高三 · 图论
24. 一家新技术公司计划研制一个名片管理系统，希望系统能够具备以下功能:

(1)用户管理：能修改密码，显示用户信息，修改用户信息。

(2)用户登录。

(3)名片管理: 能够对名片进行删除、添加、修改、查询。

(4)出错信息处理。

请根据这些要求画出该系统的结构图.
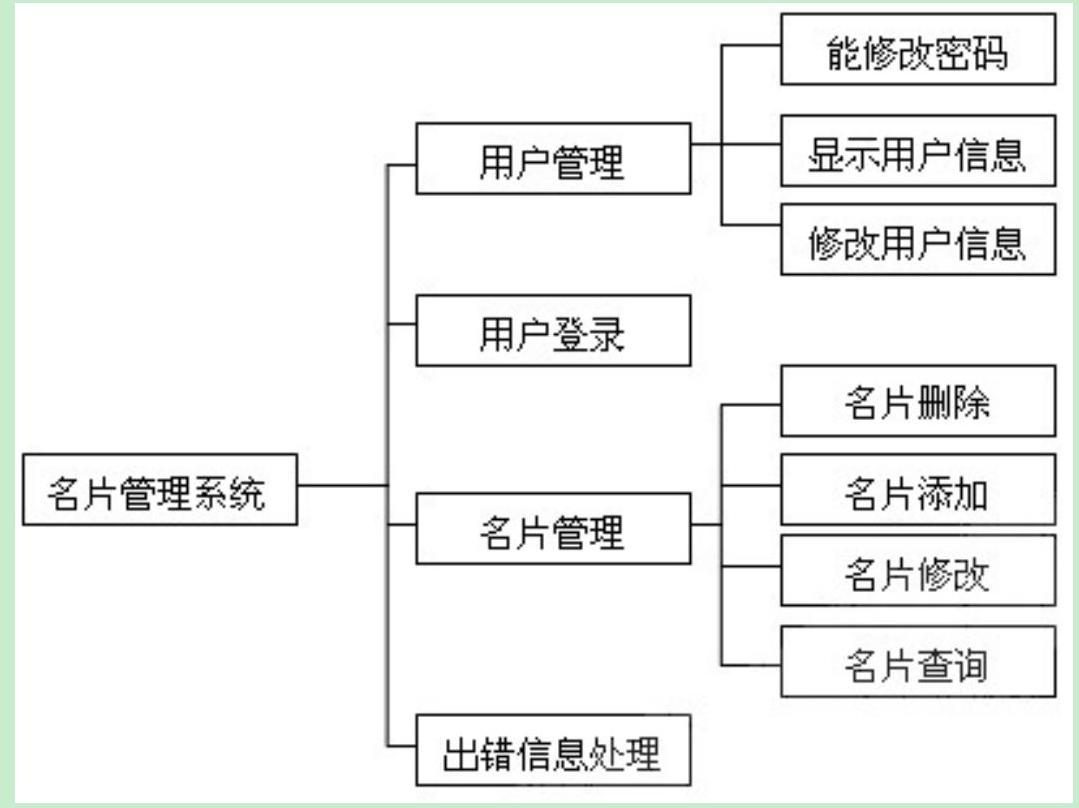
答案: 

解析: : 分析: 本题主要考查了绘制结构图, 解决问题的关键是读懂题意, 按照画结构图的步骤画出结构图.